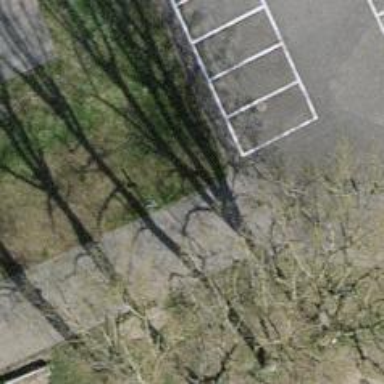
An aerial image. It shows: Bollard.